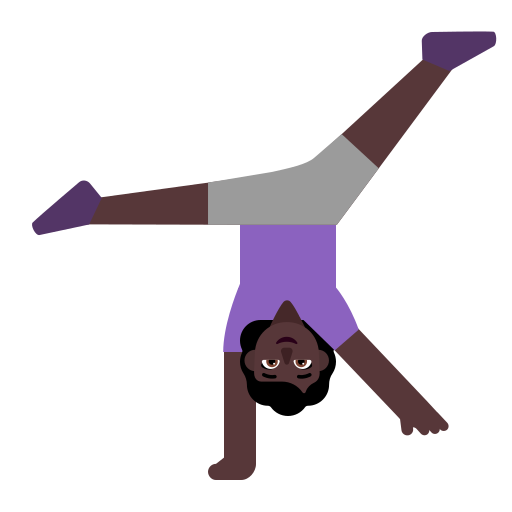
woman cartwheeling flat dark